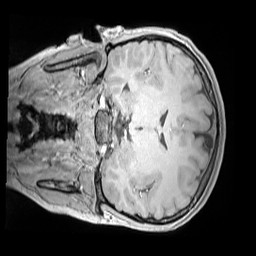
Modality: MP2RAGE
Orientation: coronal
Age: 11
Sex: male
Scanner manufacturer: siemens
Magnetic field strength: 3 T
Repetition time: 4 s
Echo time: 0.00303 s